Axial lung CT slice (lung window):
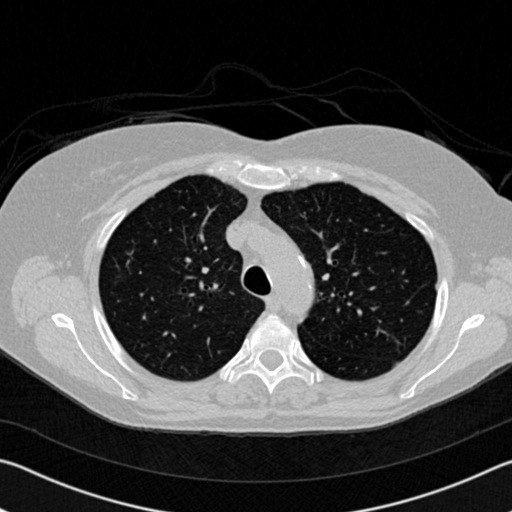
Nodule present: no